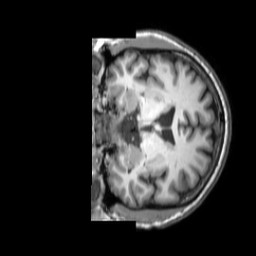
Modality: T1w
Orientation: coronal